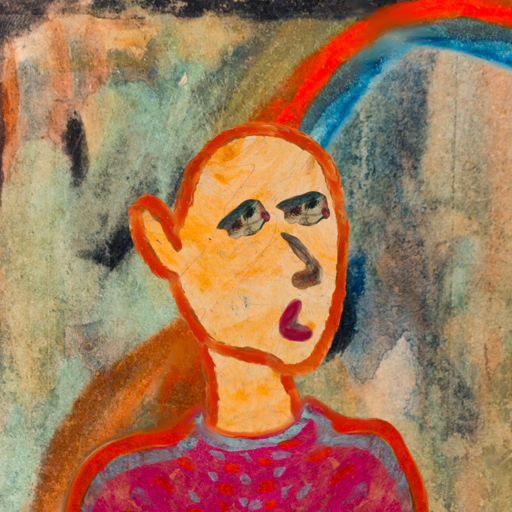
Background: Childish, Head And Neck Side: Experience, Face Side: Pipe, Bust: Sisters, Hair Side: Blank, Head Accessory: Blank, Second Necklace: Blank, Necklace: Blank, Baby: Blank